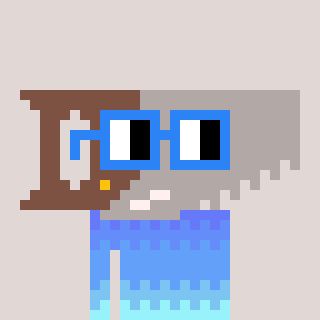
a pixel art character with square blue glasses, a saw-shaped head and a darkbrown-colored body on a warm background